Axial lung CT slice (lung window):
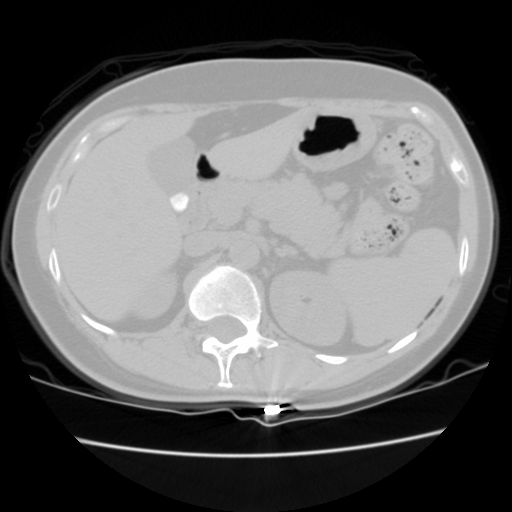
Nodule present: no